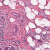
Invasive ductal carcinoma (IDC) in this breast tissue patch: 0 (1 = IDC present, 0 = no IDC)